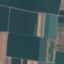
Land use / land cover: AnnualCrop